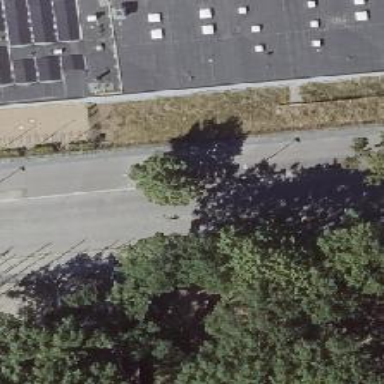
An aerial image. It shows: Street lamp.